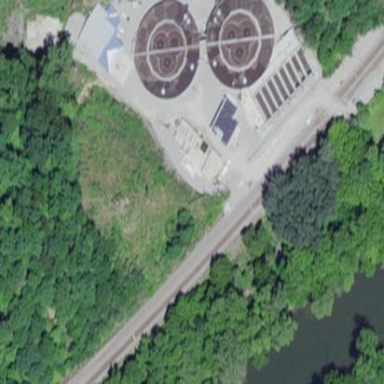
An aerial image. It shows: View of wastewater plant.